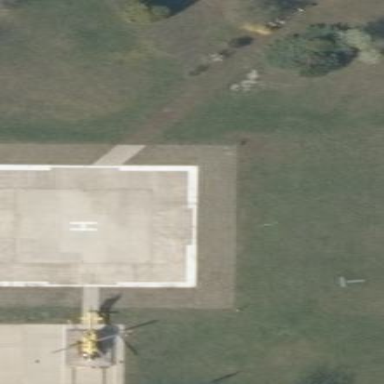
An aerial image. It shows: Image showing helipad at airport.